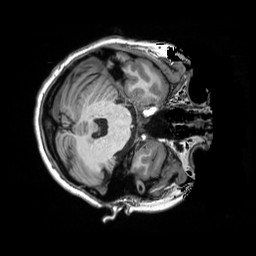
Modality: T1w
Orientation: axial
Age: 27
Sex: female